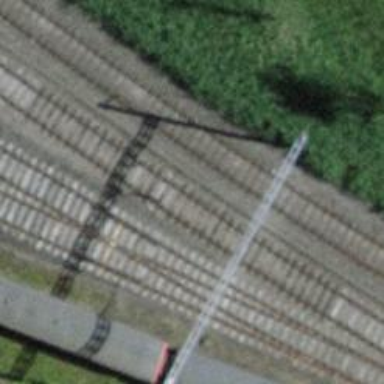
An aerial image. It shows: Railway yard used for servicing trains.